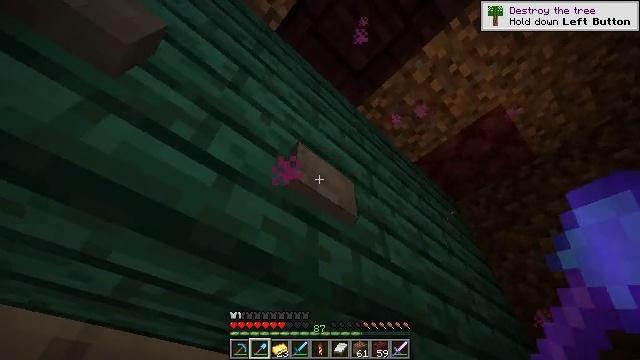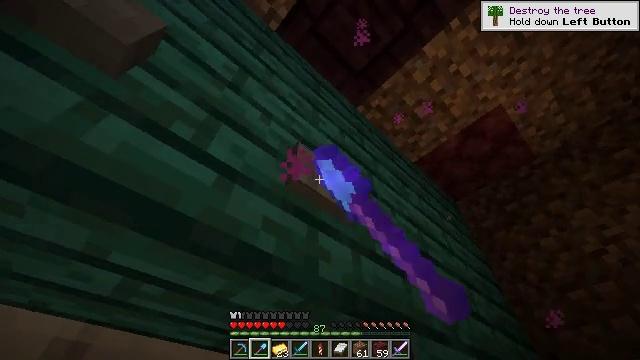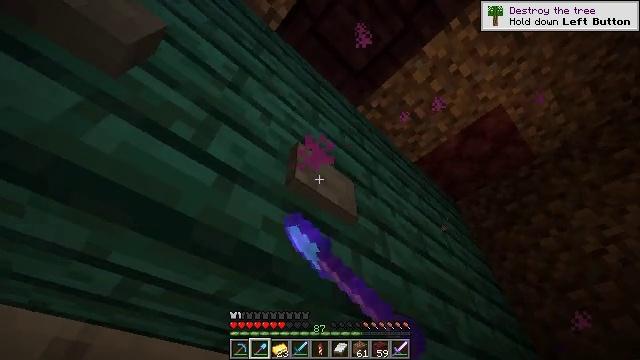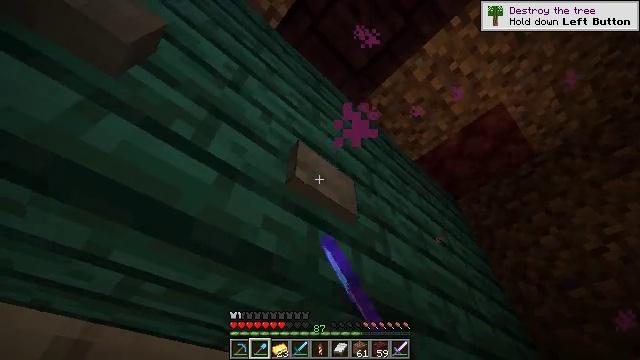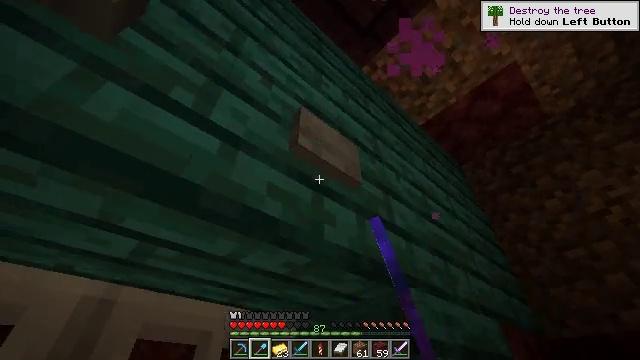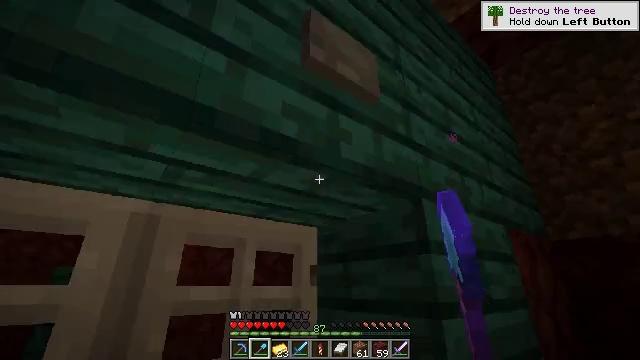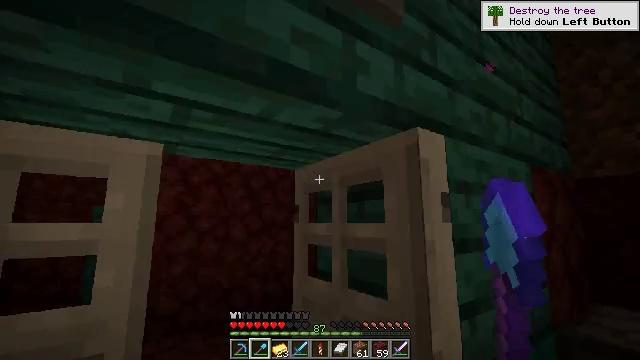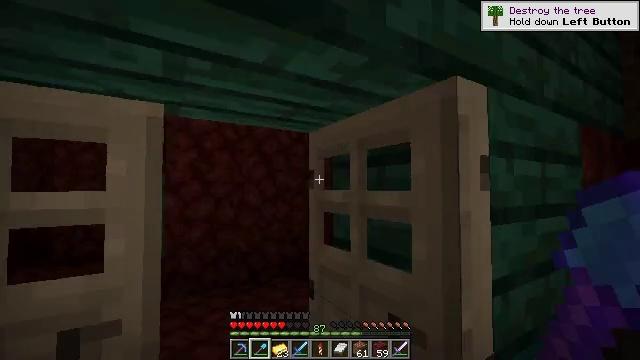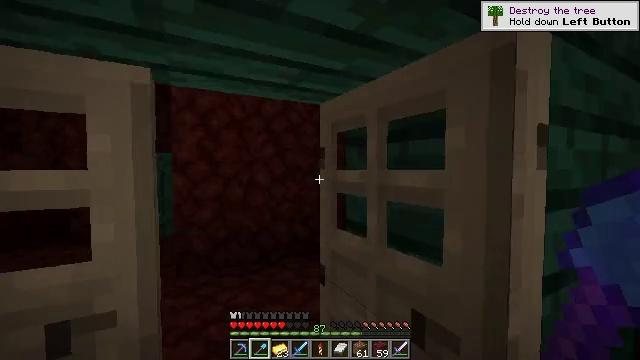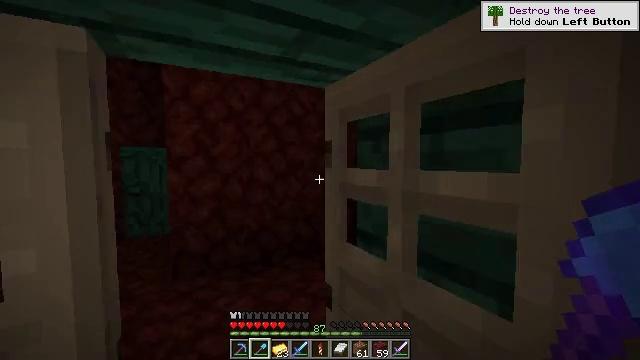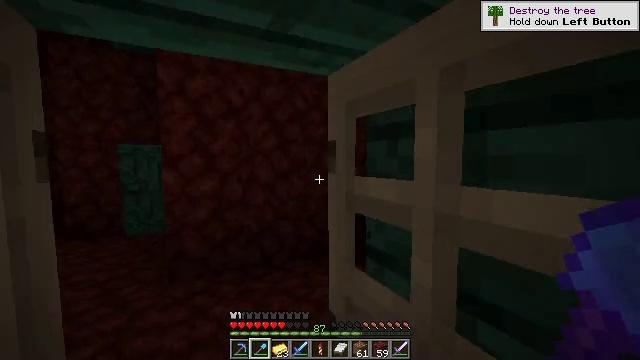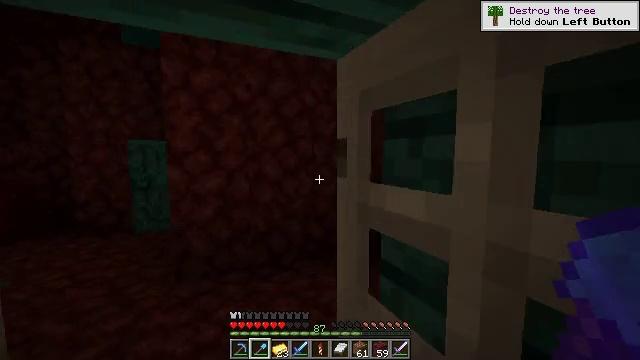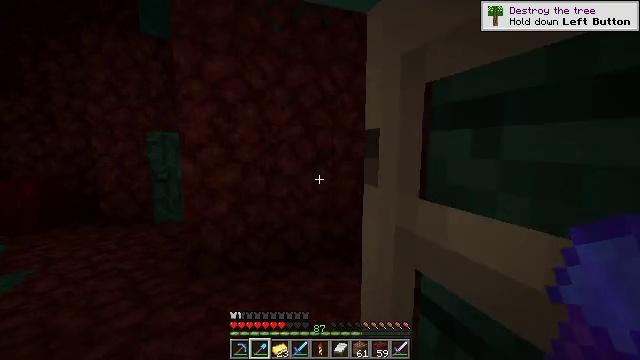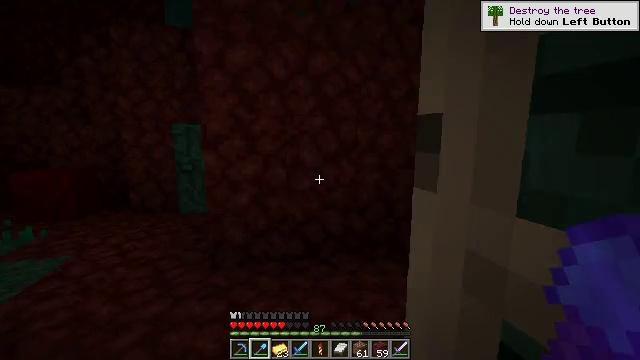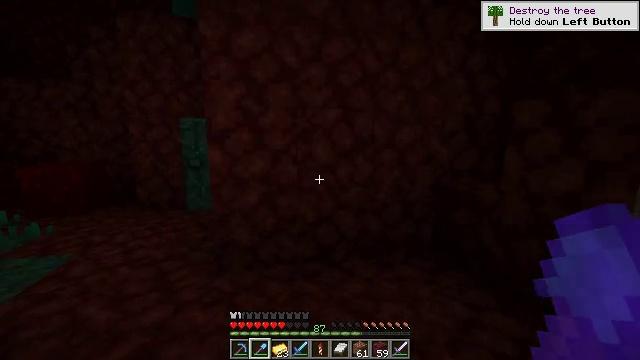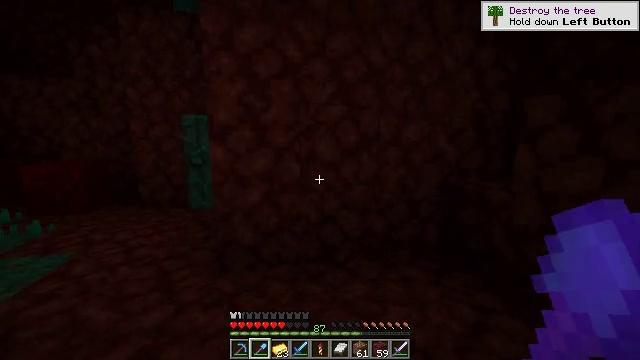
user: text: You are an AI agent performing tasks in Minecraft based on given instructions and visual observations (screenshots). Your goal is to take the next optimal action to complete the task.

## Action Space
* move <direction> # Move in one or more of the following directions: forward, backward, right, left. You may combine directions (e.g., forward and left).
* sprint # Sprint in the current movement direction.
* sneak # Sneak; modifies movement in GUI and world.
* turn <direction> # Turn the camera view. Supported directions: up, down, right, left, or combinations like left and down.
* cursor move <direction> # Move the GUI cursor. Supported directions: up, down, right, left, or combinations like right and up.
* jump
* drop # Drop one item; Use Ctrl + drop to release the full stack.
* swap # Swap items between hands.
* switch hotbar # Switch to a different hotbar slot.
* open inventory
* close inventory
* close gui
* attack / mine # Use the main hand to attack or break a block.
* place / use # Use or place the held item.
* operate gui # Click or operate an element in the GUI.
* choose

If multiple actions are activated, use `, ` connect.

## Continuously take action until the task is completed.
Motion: motion action
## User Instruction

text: Retrieve the beacon by mining.
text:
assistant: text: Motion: use / place
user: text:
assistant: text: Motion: use / place
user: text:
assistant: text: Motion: no_op
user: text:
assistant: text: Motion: turn left and down
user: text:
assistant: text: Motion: turn left and down
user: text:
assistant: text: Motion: move forward, turn left and down
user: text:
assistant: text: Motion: move forward, turn left and down
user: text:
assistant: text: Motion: move forward, turn left and down
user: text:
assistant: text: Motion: move forward, turn down
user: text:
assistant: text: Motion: move forward
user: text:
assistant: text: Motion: move forward, turn left
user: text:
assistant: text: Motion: move forward, turn left and down
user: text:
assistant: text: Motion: move forward, turn left and down
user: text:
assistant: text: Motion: move forward, turn left and down
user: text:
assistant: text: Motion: move forward
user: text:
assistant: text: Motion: move forward
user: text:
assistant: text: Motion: move forward, turn right and down
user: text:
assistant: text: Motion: move forward, turn right and down
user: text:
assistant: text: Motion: move forward, turn right and down
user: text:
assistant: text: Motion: move forward, turn right
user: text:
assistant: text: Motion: move forward, turn right
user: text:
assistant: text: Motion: move forward, turn right
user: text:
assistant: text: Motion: move forward and move left, turn right
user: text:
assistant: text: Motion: move forward and move left, turn right
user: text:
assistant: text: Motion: move forward and move left, turn right
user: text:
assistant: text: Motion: move forward and move left, turn right
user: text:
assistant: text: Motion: move forward and move left, turn right
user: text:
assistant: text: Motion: move forward, turn right
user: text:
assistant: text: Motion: move forward, turn right
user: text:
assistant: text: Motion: move forward, turn right